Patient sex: M
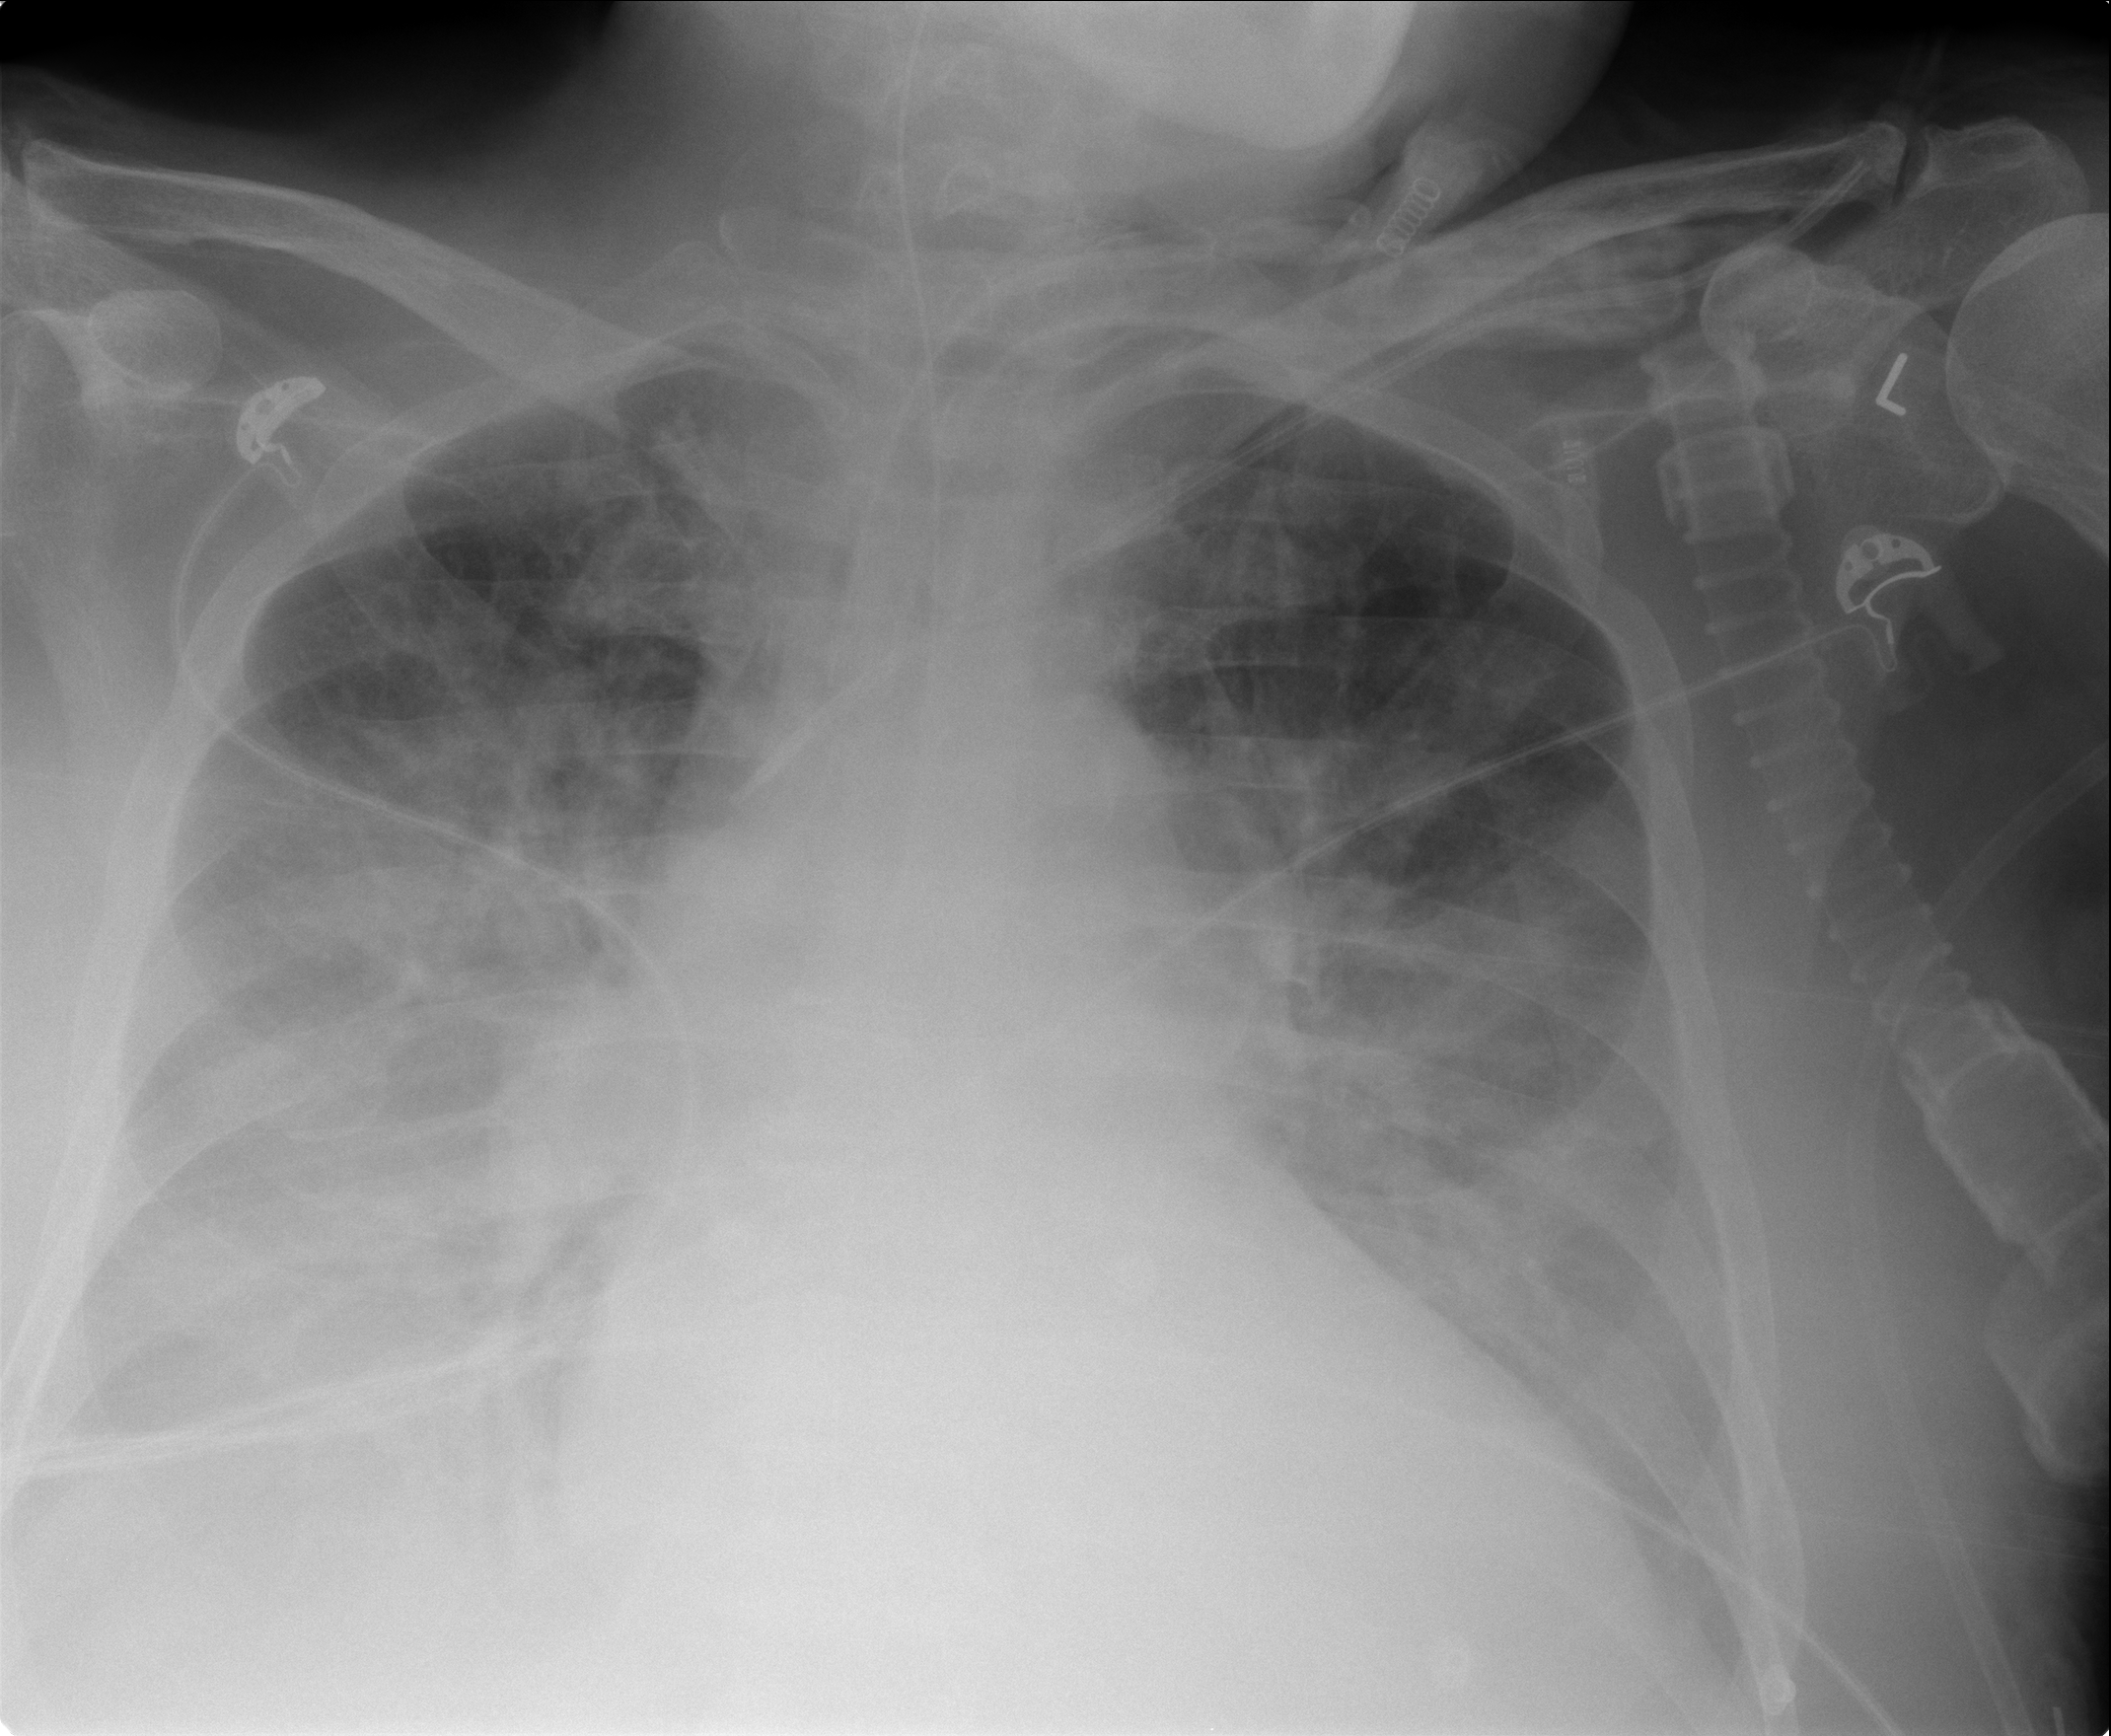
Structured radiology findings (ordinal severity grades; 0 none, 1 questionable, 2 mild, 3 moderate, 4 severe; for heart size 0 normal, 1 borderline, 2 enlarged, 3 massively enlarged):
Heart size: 2
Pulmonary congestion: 2
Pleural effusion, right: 3
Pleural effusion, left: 2
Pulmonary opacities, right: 3
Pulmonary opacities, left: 2
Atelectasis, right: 2
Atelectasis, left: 2